Question: Running Aptana Studio 3, build: 3.1.1.201204131931 on Ubuntu 10.04 64-bit.
I just installed the latest update this morning and now notice that the syntax checking for PHP files is no longer working properly.
Here is a screenshot showing syntax errors and yet the script actually executes without issue. This didn't happen prior to the update.

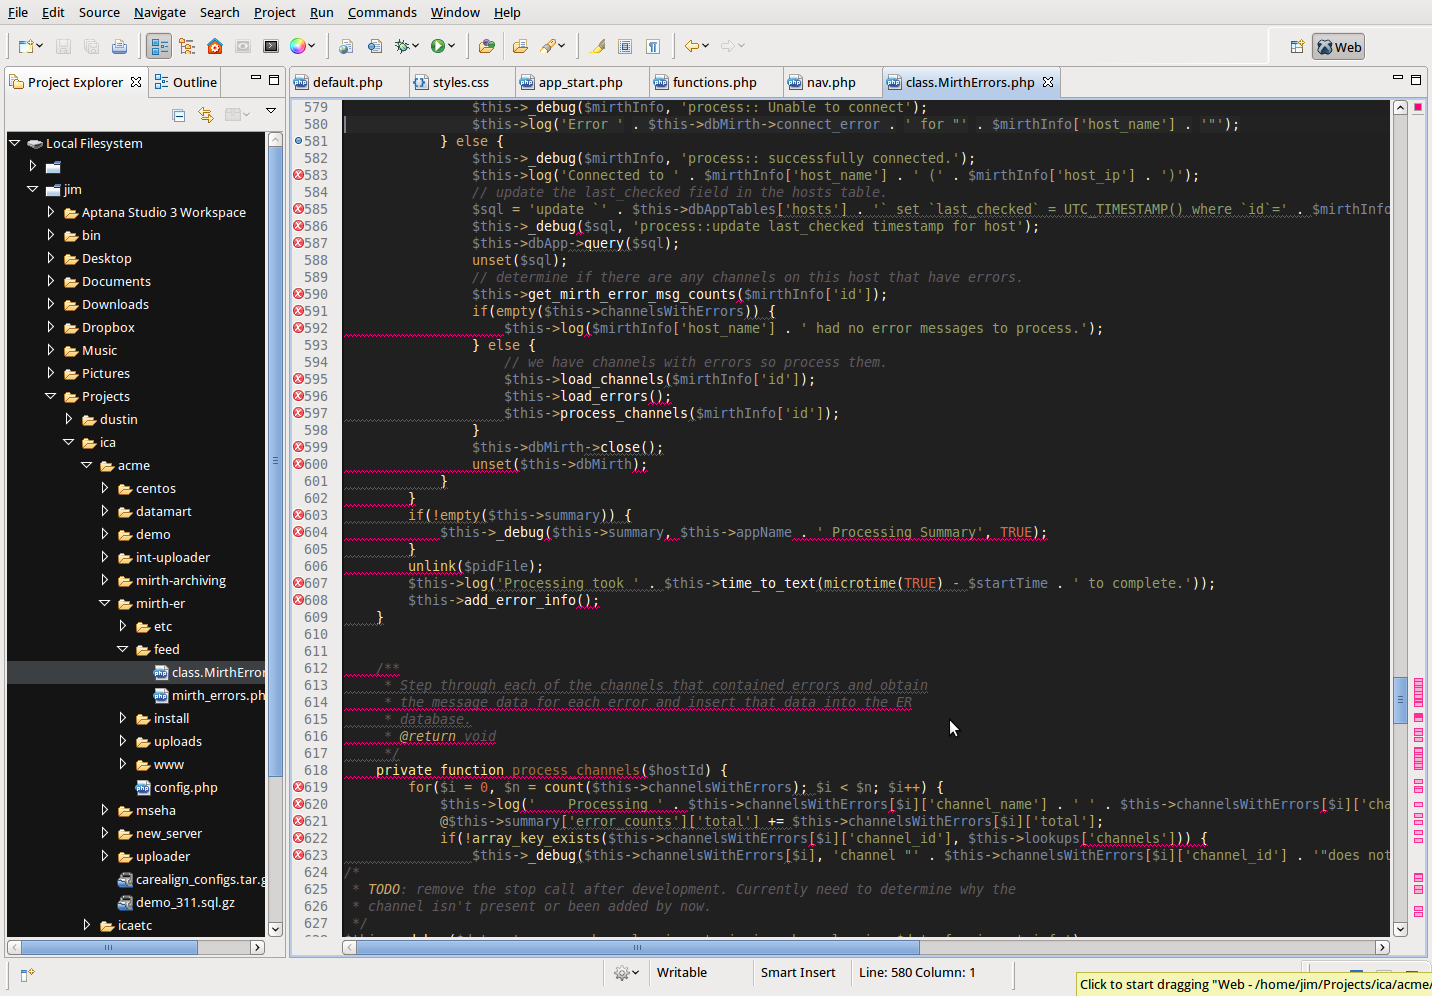
Answer: Restarting the Aptana Studio application appears to have resolved the issue.